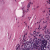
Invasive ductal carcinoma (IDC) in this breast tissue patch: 0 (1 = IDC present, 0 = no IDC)